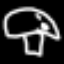
Label: mushroom